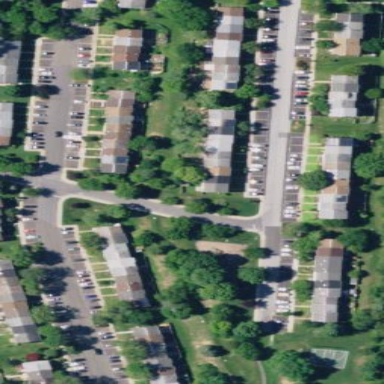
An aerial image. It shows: Suburb.